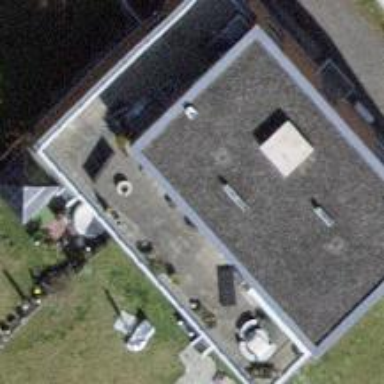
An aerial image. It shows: Building with flat roof.